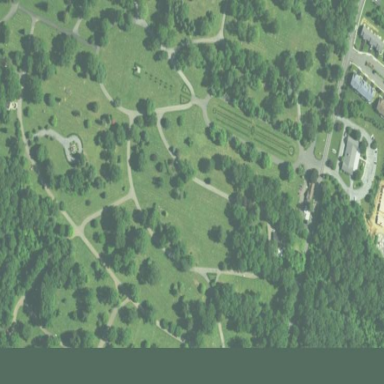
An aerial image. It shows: Cemetery.